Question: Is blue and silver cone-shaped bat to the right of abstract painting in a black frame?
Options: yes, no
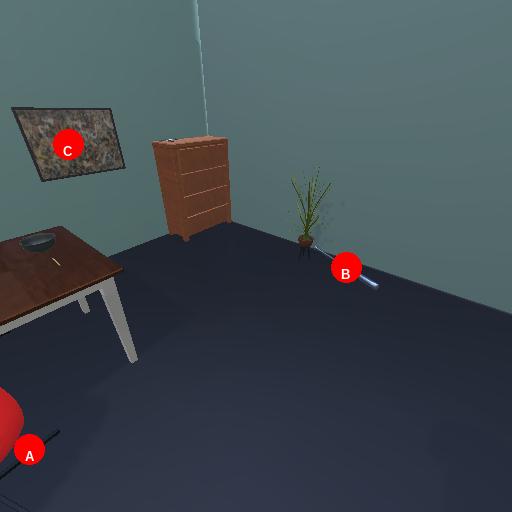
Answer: yes